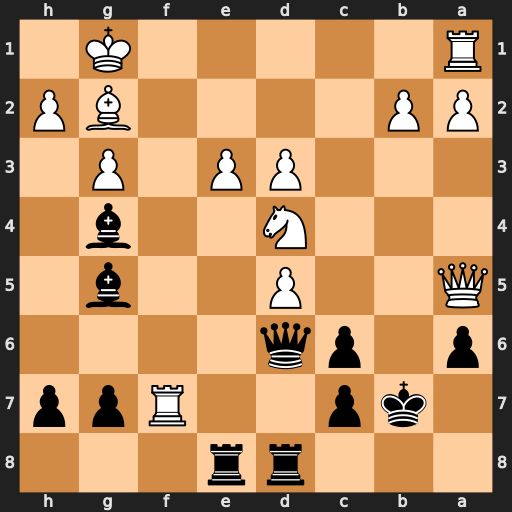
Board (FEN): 3rr3/1kp2Rpp/p1pq4/Q2P2b1/3N2b1/3PP1P1/PP4BP/R5K1
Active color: b
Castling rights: -
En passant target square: -
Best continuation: Bxe3+ Kh1 Bxd4